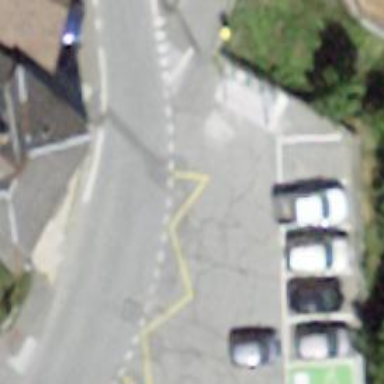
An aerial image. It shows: Bus stop with platform for public transport.